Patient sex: M
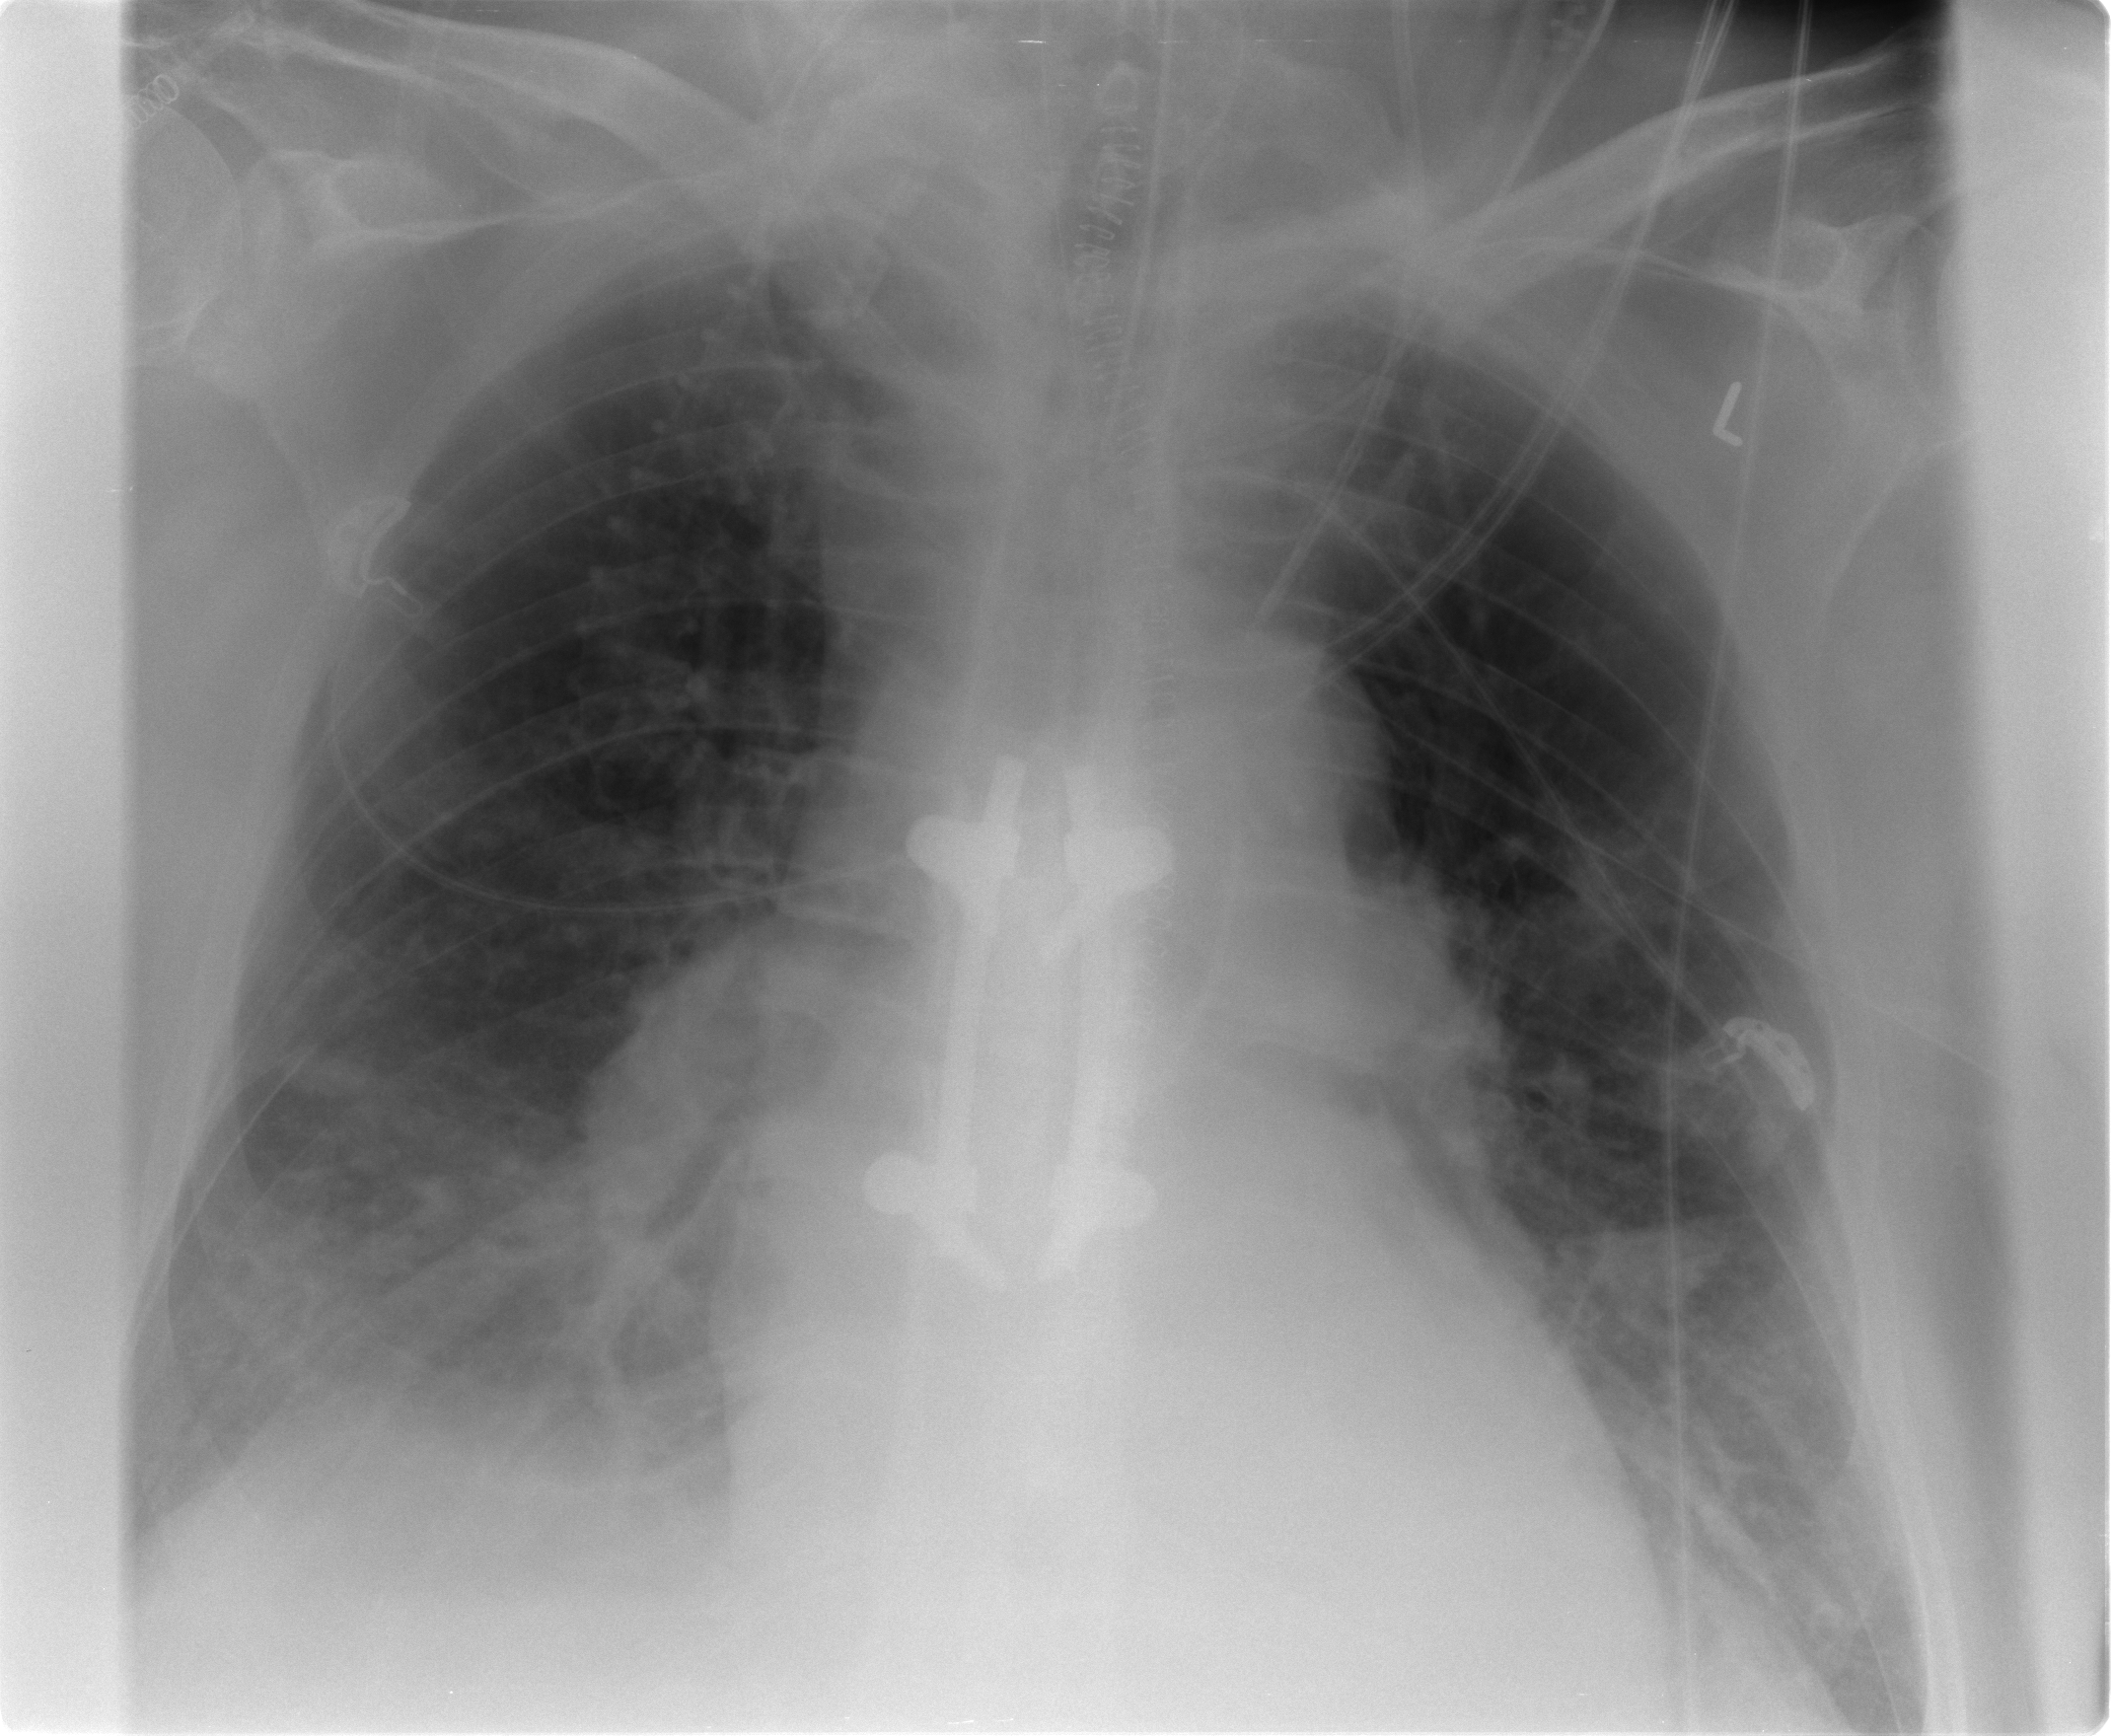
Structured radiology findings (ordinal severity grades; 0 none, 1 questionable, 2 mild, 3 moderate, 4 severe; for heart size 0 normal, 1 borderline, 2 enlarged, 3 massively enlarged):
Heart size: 2
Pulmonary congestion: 2
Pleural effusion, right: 2
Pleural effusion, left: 0
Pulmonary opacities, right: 2
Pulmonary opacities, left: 2
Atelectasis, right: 3
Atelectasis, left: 2